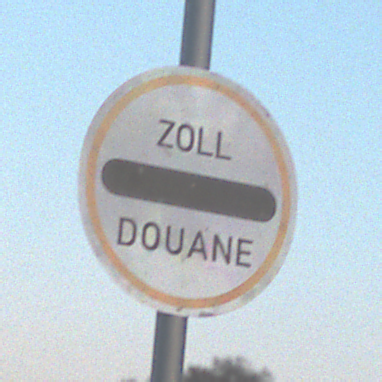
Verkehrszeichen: Zollstelle
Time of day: SunriseSunset
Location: Outdoor (Nature)
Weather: Clear
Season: Winter
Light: Natural